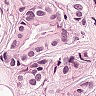
Metastatic tissue present: yes